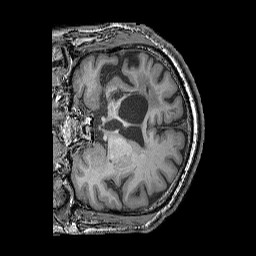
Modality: T1w
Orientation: coronal
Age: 59
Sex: male
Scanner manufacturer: siemens
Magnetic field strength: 3 T
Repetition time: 2.25 s
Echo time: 0.00411 s